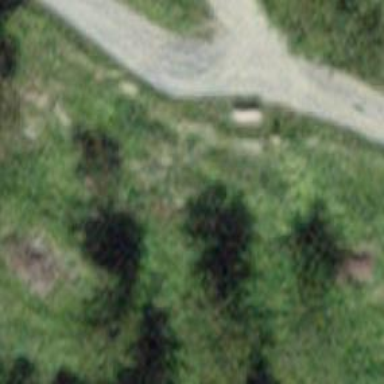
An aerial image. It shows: Brown bench.